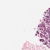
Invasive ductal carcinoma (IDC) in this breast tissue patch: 0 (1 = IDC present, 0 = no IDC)